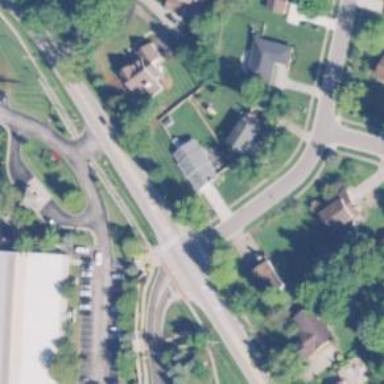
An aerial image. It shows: Tertiary road surrounded by residential properties.